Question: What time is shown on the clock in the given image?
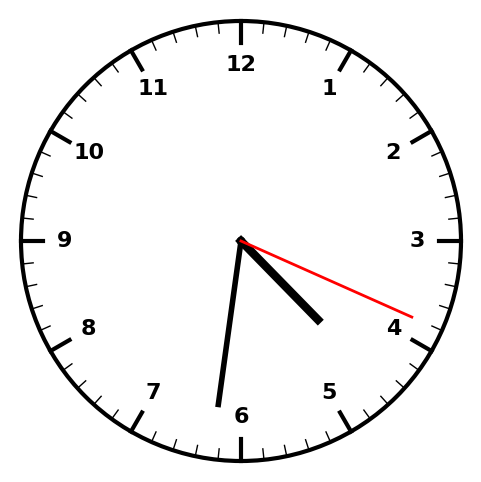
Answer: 04:31:19